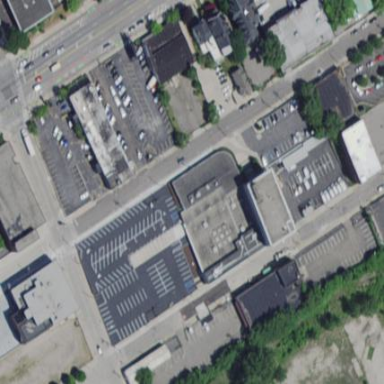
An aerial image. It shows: Commercial building.